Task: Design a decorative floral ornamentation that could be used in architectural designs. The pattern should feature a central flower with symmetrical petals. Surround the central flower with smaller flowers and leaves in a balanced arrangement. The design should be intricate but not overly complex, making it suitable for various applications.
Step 1620:
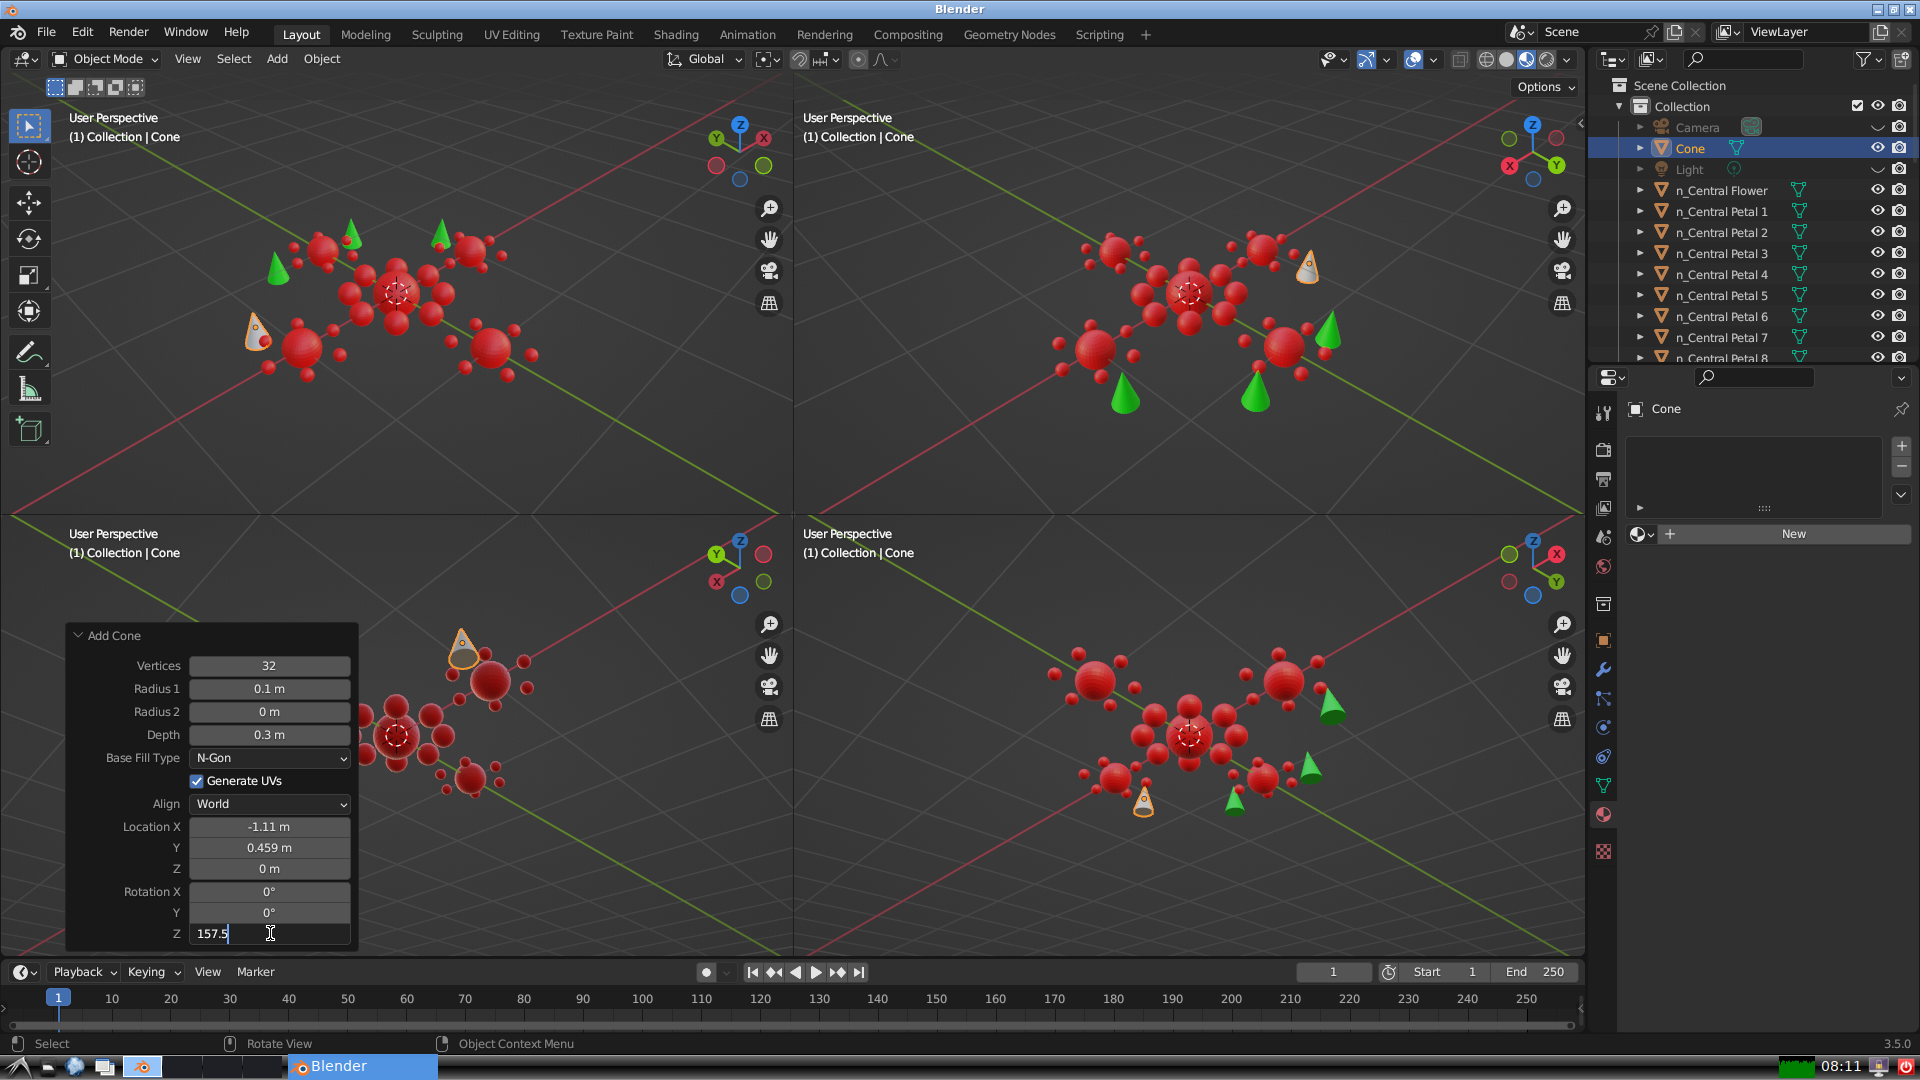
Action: {"key_press": ['Return']}